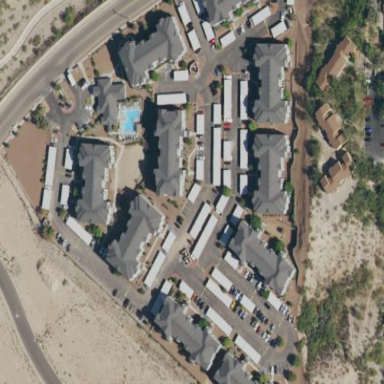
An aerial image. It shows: Residential area with apartments.